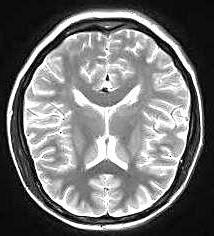
Label: notumor